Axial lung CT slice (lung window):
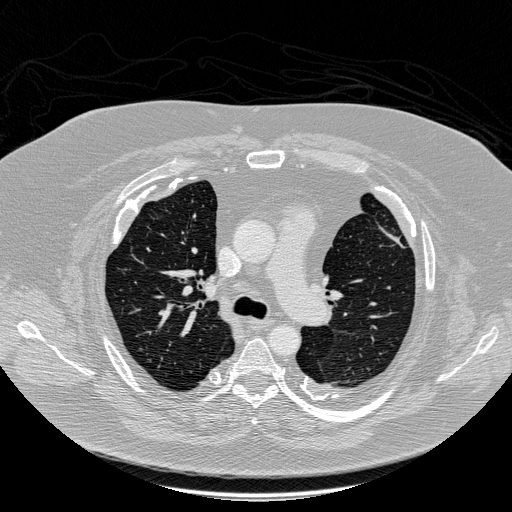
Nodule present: no